Question: I have an application that will be available across multiple versions of OS X. What's the best way to make an 'NSToolbarItem' only available to users in certain OS versions. When it is not available, it should be completely hidden, not just disabled.

I tried to override 'toolbarAllowedItemIdentifiers:' in the delegate like so:
'''
- (NSArray *)toolbarAllowedItemIdentifiers:(NSToolbar *)toolbar {
NSLog(@"Toolbar requesting allowed items.");
NSMutableArray *array = [NSMutableArray array];
[array addObject:@"TPUpToolbarItem"];
[array addObject:@"TPDownToolbarItem"];
[array addObject:@"TPResetToolbarItem"];
[array addObject:@"TPSpeedToolbarItem"];
[array addObject:@"TPGroupToolbarItem"];
[array addObject:@"TPBackgroundToolbarItem"];
[array addObject:NSToolbarShowFontsItemIdentifier];
if (floor(NSAppKitVersionNumber) <= 1038) {
NSLog(@"Below Lion, adding Fullscreen item.");
[array addObject:@"TPFSToolbarItem"];
}
[array addObject:@"TPFlipHToolbarItem"];
[array addObject:@"TPFlipVToolbarItem"];
[array addObject:NSToolbarFlexibleSpaceItemIdentifier];
[array addObject:NSToolbarSpaceItemIdentifier];
[array addObject:NSToolbarSeparatorItemIdentifier];
[array addObject:NSToolbarShowColorsItemIdentifier];
[array addObject:NSToolbarPrintItemIdentifier];
return array;
}
'''
All the other toolbar items show in the correct order, however the Fullscreen item is last, and still there.
Thanks in advance.
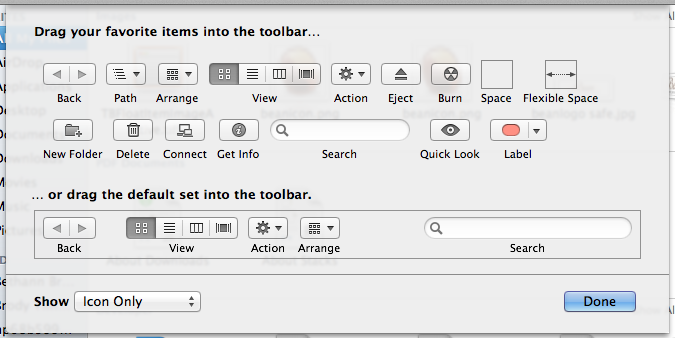
Answer: @NSGod was almost there. While the rest of his code works, it appears IB is overriding my code and adding in the Fullscreen button anyway. I had to move the toolbar item out of the toolbar and then manually point the 'NSToolbarDelegate' to it by adding this method: ('up', 'down', etc. are 'IBOutlet's)
'''
- (NSToolbarItem *)toolbar:(NSToolbar *)toolbar itemForItemIdentifier:(NSString *)itemIdentifier willBeInsertedIntoToolbar:(BOOL)flag {
if ([itemIdentifier isEqualToString:@"TPUpToolbarItem"]) {
return up;
}
if ([itemIdentifier isEqualToString:@"TPDownToolbarItem"]) {
return down;
}
if ([itemIdentifier isEqualToString:@"TPResetToolbarItem"]) {
return reset;
}
if ([itemIdentifier isEqualToString:NSToolbarShowColorsItemIdentifier]) {
return colors;
}
if ([itemIdentifier isEqualToString:NSToolbarShowFontsItemIdentifier]) {
return fonts;
}
if ([itemIdentifier isEqualToString:NSToolbarPrintItemIdentifier]) {
return print;
}
if ([itemIdentifier isEqualToString:@"TPSpeedToolbarItem"]) {
return speed;
}
if ([itemIdentifier isEqualToString:@"TPBackgroundToolbarItem"]) {
return background;
}
if ([itemIdentifier isEqualToString:@"TPGroupToolbarItem"]) {
return group;
}
if ([itemIdentifier isEqualToString:NSToolbarFlexibleSpaceItemIdentifier]) {
return flex;
}
if ([itemIdentifier isEqualToString:NSToolbarSpaceItemIdentifier]) {
return space;
}
if ([itemIdentifier isEqualToString:@"TPFlipHToolbarItem"]) {
return flipH;
}
if ([itemIdentifier isEqualToString:@"TPFlipVToolbarItem"]) {
return flipV;
}
if ([itemIdentifier isEqualToString:NSToolbarSeparatorItemIdentifier]) {
return sep;
}
if ([itemIdentifier isEqualToString:@"TPFSToolbarItem"]) {
return fsItem;
}
}
'''